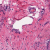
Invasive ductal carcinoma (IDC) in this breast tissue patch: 0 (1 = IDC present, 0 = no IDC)